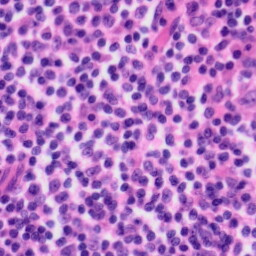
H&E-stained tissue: Tonsil